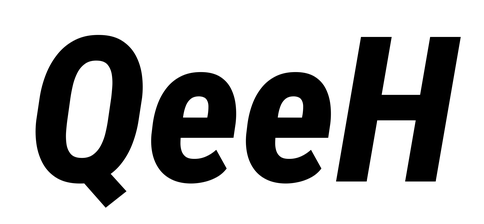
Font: Roboto-Italic_Condensed_ExtraBold_Italic